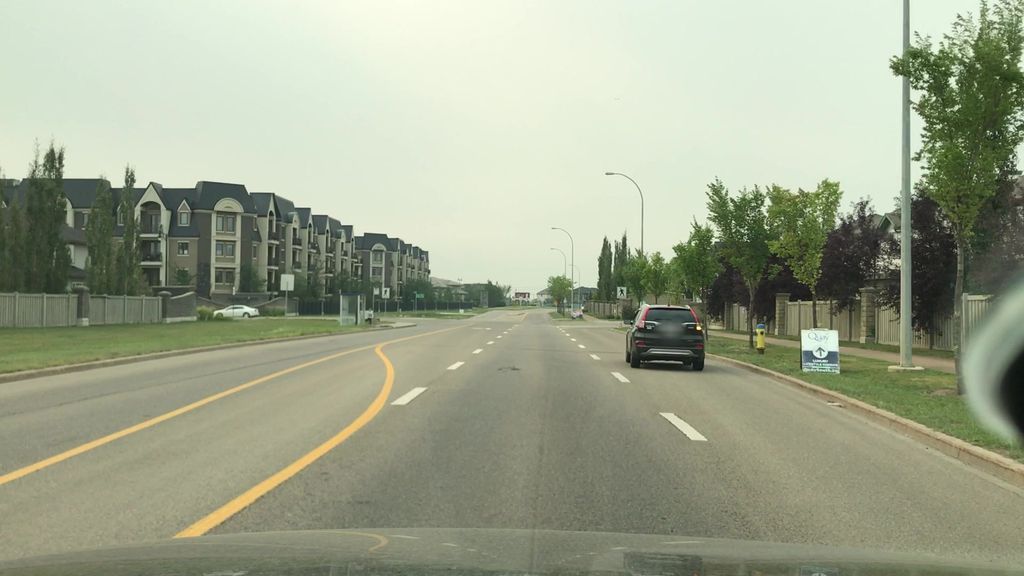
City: edmonton